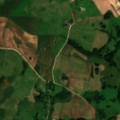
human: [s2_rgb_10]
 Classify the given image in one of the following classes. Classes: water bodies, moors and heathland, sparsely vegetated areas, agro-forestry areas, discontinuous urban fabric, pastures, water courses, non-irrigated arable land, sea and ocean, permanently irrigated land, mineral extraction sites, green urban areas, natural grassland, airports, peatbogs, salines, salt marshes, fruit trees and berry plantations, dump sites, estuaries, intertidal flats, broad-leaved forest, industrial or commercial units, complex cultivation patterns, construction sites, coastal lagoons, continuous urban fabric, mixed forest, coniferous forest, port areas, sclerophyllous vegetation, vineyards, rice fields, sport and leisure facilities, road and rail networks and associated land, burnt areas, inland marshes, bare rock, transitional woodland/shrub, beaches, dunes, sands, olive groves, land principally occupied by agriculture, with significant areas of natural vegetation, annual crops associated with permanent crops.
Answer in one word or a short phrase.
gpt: non-irrigated arable land, pastures, complex cultivation patterns, land principally occupied by agriculture, with significant areas of natural vegetation